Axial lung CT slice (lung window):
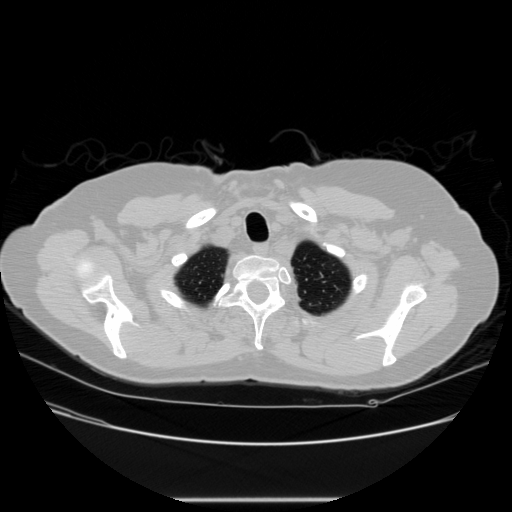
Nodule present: no